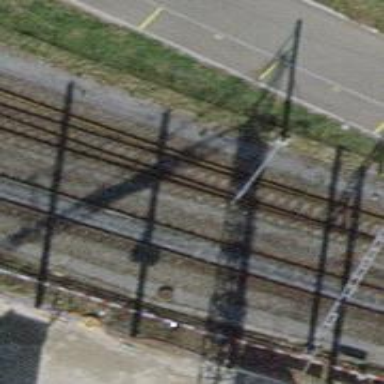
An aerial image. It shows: Railway switch.